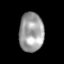
Tissue: lung
Cell type: Epithelial cells
Senescence score: 0.2332
Nuclear area (px): 948
Mean DAPI intensity: 157.505